Question: I am using the following method to switch views:
'''
-(IBAction)showAnimal:(UIButton *)sender{
NSString *digit = [NSString stringWithFormat:@"%d",[sender tag]];
//NSString *digit = [[sender titleLabel] text];
AppDelegate *appDelegate = [[UIApplication sharedApplication] delegate];
appDelegate.indexOfImage = digit;
Animal *myAnimal = [[Animal alloc]
initWithNibName:@"Animal" bundle:nil];
[UIView beginAnimations:@"flipView" context:nil];
[UIView setAnimationDuration:1.5];
[UIView setAnimationCurve:UIViewAnimationCurveEaseInOut];
[UIView setAnimationTransition:UIViewAnimationTransitionFlipFromLeft
forView:self.view cache:YES];
[UIView commitAnimations];
//[self presentModalViewController:myAnimal animated:YES];
myAnimal.view.frame = CGRectMake(0, 0, self.view.frame.size.width, self.view.frame.size.height);
[self.view addSubview:myAnimal.view];
self.view.bounds = myAnimal.view.bounds;
}
'''
Method on Second View
'''
-(IBAction)backToFront:(id)sender{
[UIView beginAnimations:@"flipView" context:nil];
[UIView setAnimationDuration:1.2];
[UIView setAnimationCurve:UIViewAnimationCurveEaseInOut];
[UIView setAnimationTransition:UIViewAnimationTransitionCurlDown
forView:self.view.superview cache:YES];
[self.view removeFromSuperview];
[UIView commitAnimations];
}
'''
I used this code several times and it always worked without any problems, until now.
My app is crushing every time when I want to switch back. So the method on the view crashes. The weird thing is that I get an odd error. I got a screenshot of that.

Please help!
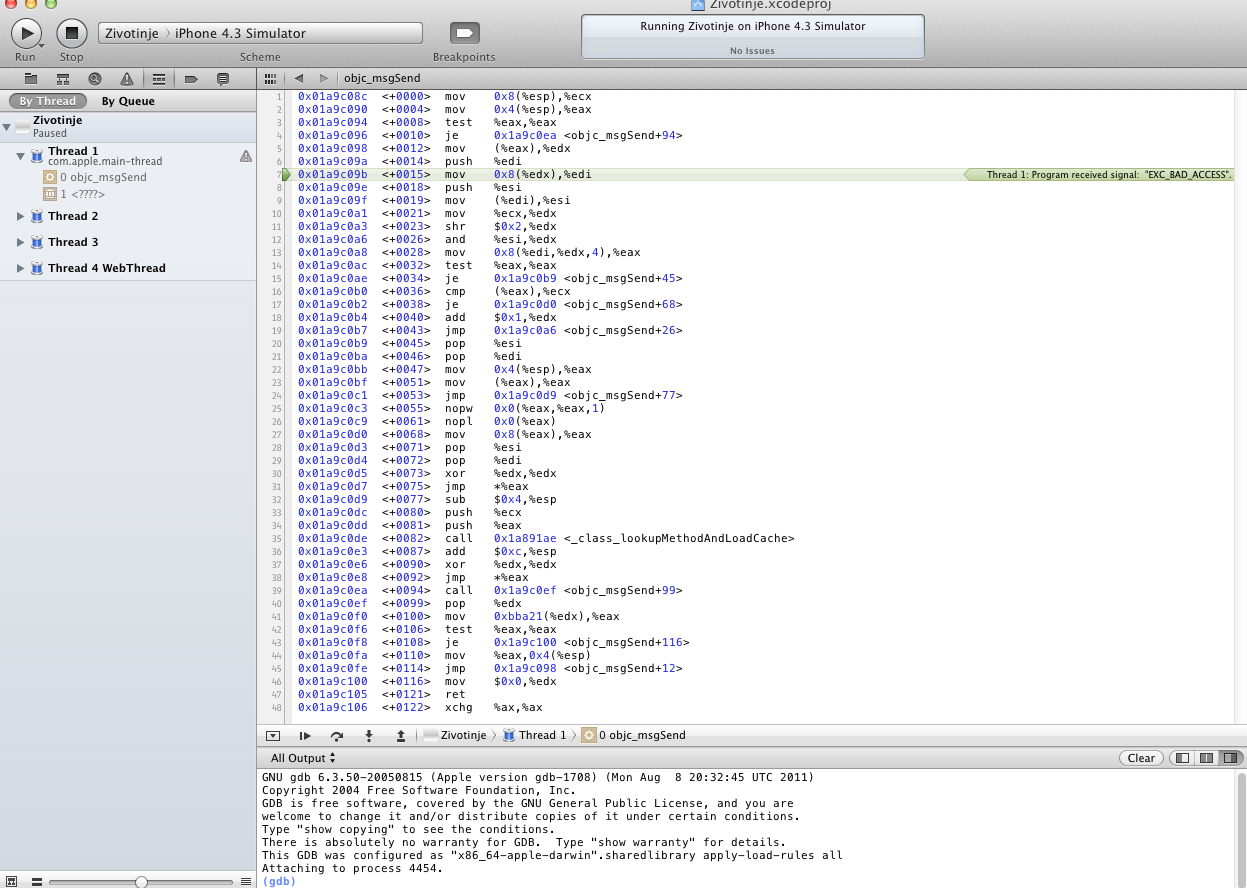
Answer: Thanks for your help but I found another way to handle that error. You were right. The previous view was deallocated before returning to him. That was due to ARC(Automatic reference counting) so I turned it off using <URL>. So I'll give both of you points for helping me! I appreciate it!